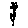
Label: flower